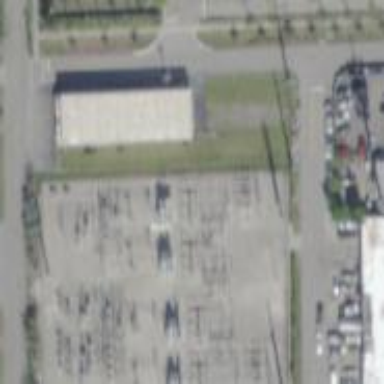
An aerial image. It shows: Outdoor distribution power substation.